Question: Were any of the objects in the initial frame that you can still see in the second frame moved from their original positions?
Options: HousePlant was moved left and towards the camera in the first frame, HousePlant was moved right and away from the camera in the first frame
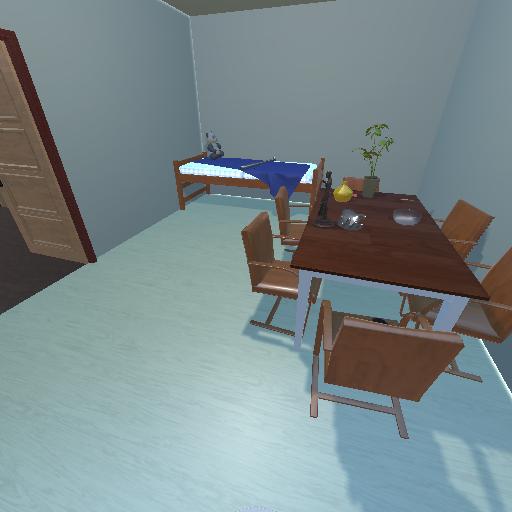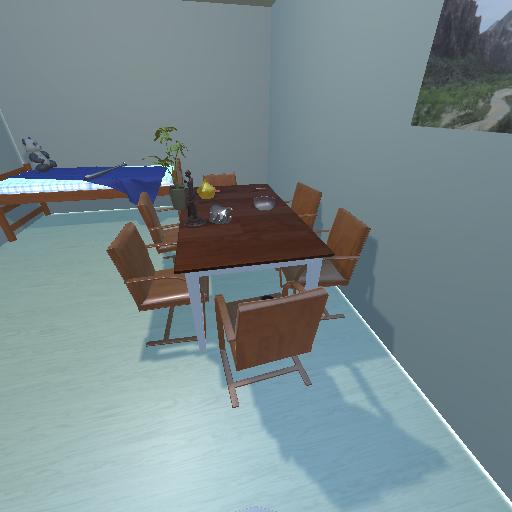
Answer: HousePlant was moved left and towards the camera in the first frame